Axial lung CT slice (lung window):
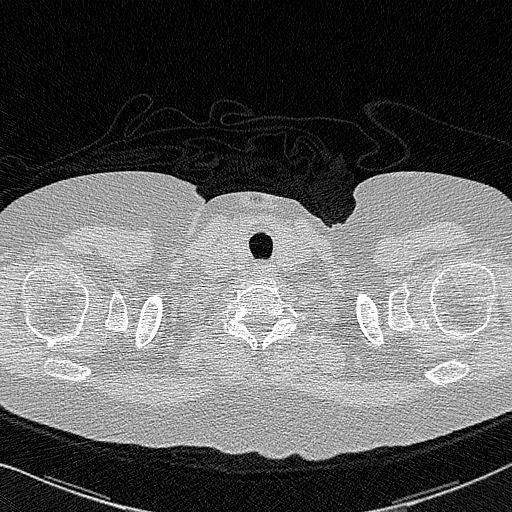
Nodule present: no